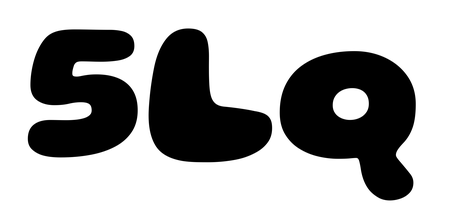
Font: Gluten_ExtraBold